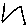
Label: zigzag